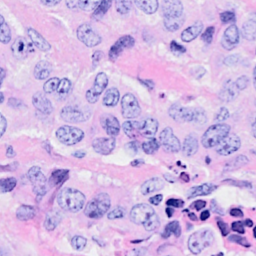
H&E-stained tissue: Breast